Field crop: tomato
Growth stage: 1
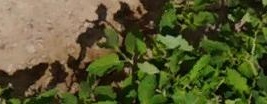
Species: tomato